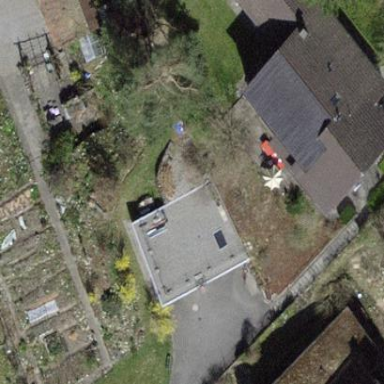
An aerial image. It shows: Garage.